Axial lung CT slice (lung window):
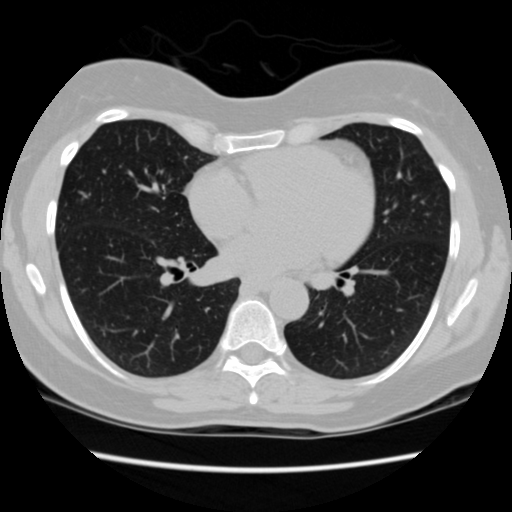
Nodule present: no